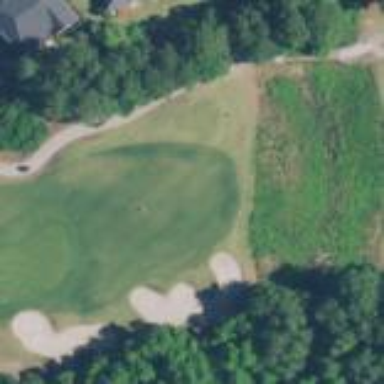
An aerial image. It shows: Grassy area designated as golf fairway.